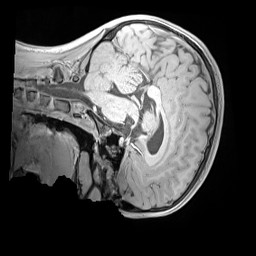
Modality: MP2RAGE
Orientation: sagittal
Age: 10
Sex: male
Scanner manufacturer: siemens
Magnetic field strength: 3 T
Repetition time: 4 s
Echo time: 0.00303 s